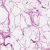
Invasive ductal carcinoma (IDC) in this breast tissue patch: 0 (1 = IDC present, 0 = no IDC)